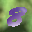
Label: 8